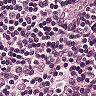
Metastatic tissue present: no